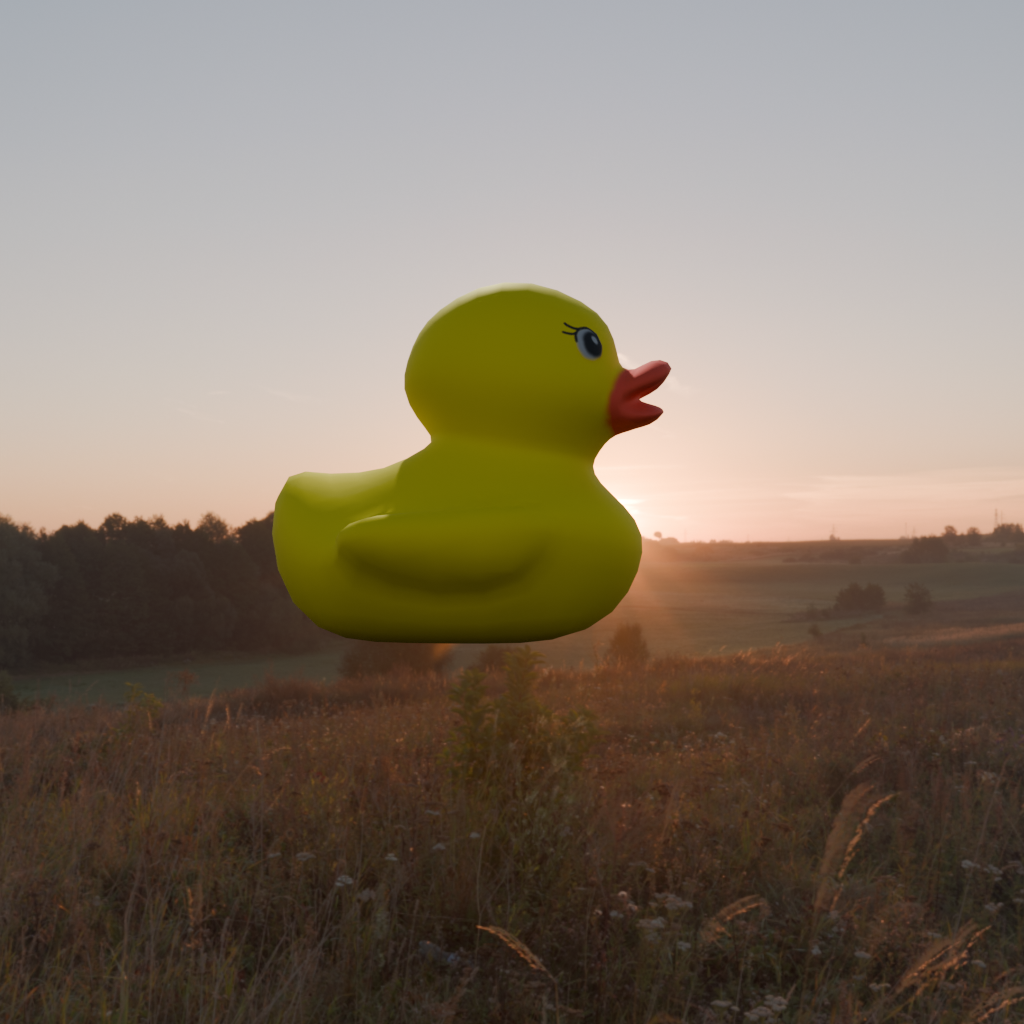
an image of a yellow rubber duck seen from <right> in a meadow at dawn with paths through the vegetation.